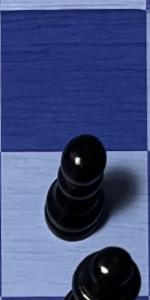
Label: Pawn_Black